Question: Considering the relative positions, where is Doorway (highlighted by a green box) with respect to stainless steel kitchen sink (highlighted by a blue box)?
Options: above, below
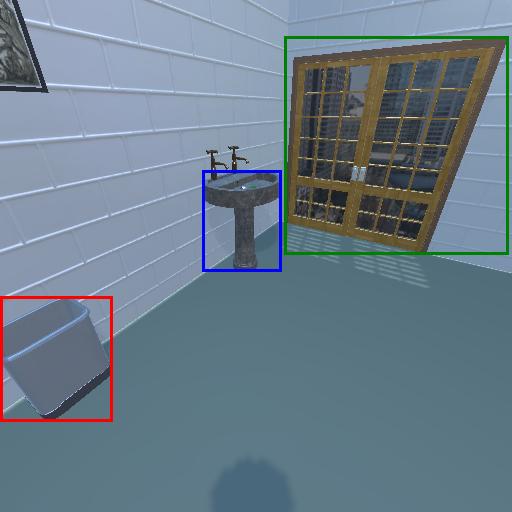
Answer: above